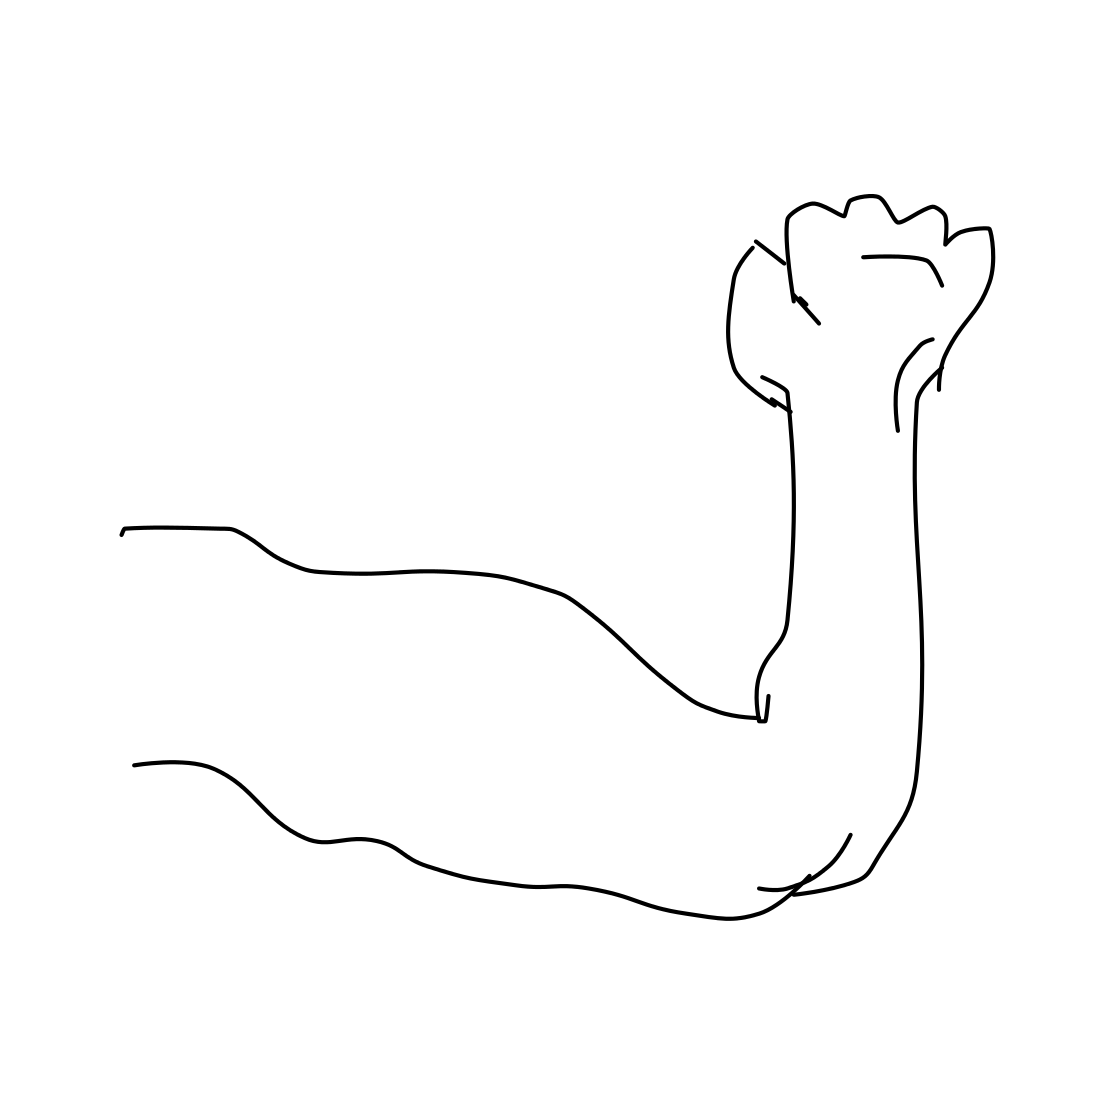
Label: arm